Field crop: maize
Growth stage: 2
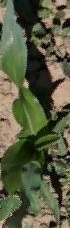
Species: maize